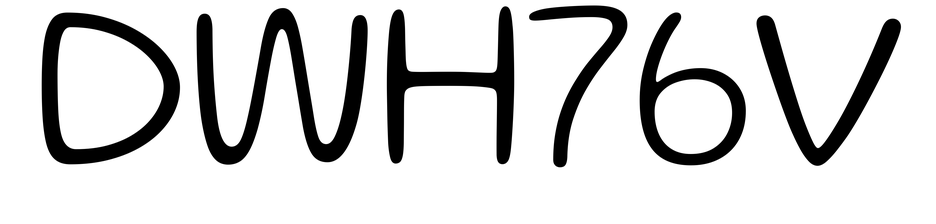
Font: Gluten_ExtraLight